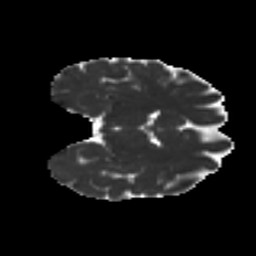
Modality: MD
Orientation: coronal
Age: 40
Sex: female
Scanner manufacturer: ge
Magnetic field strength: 3 T
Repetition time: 7.8 s
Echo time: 0.0606 s